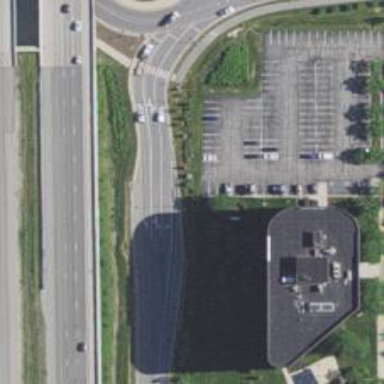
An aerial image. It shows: Offramp from motorway link with asphalt surface.